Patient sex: F
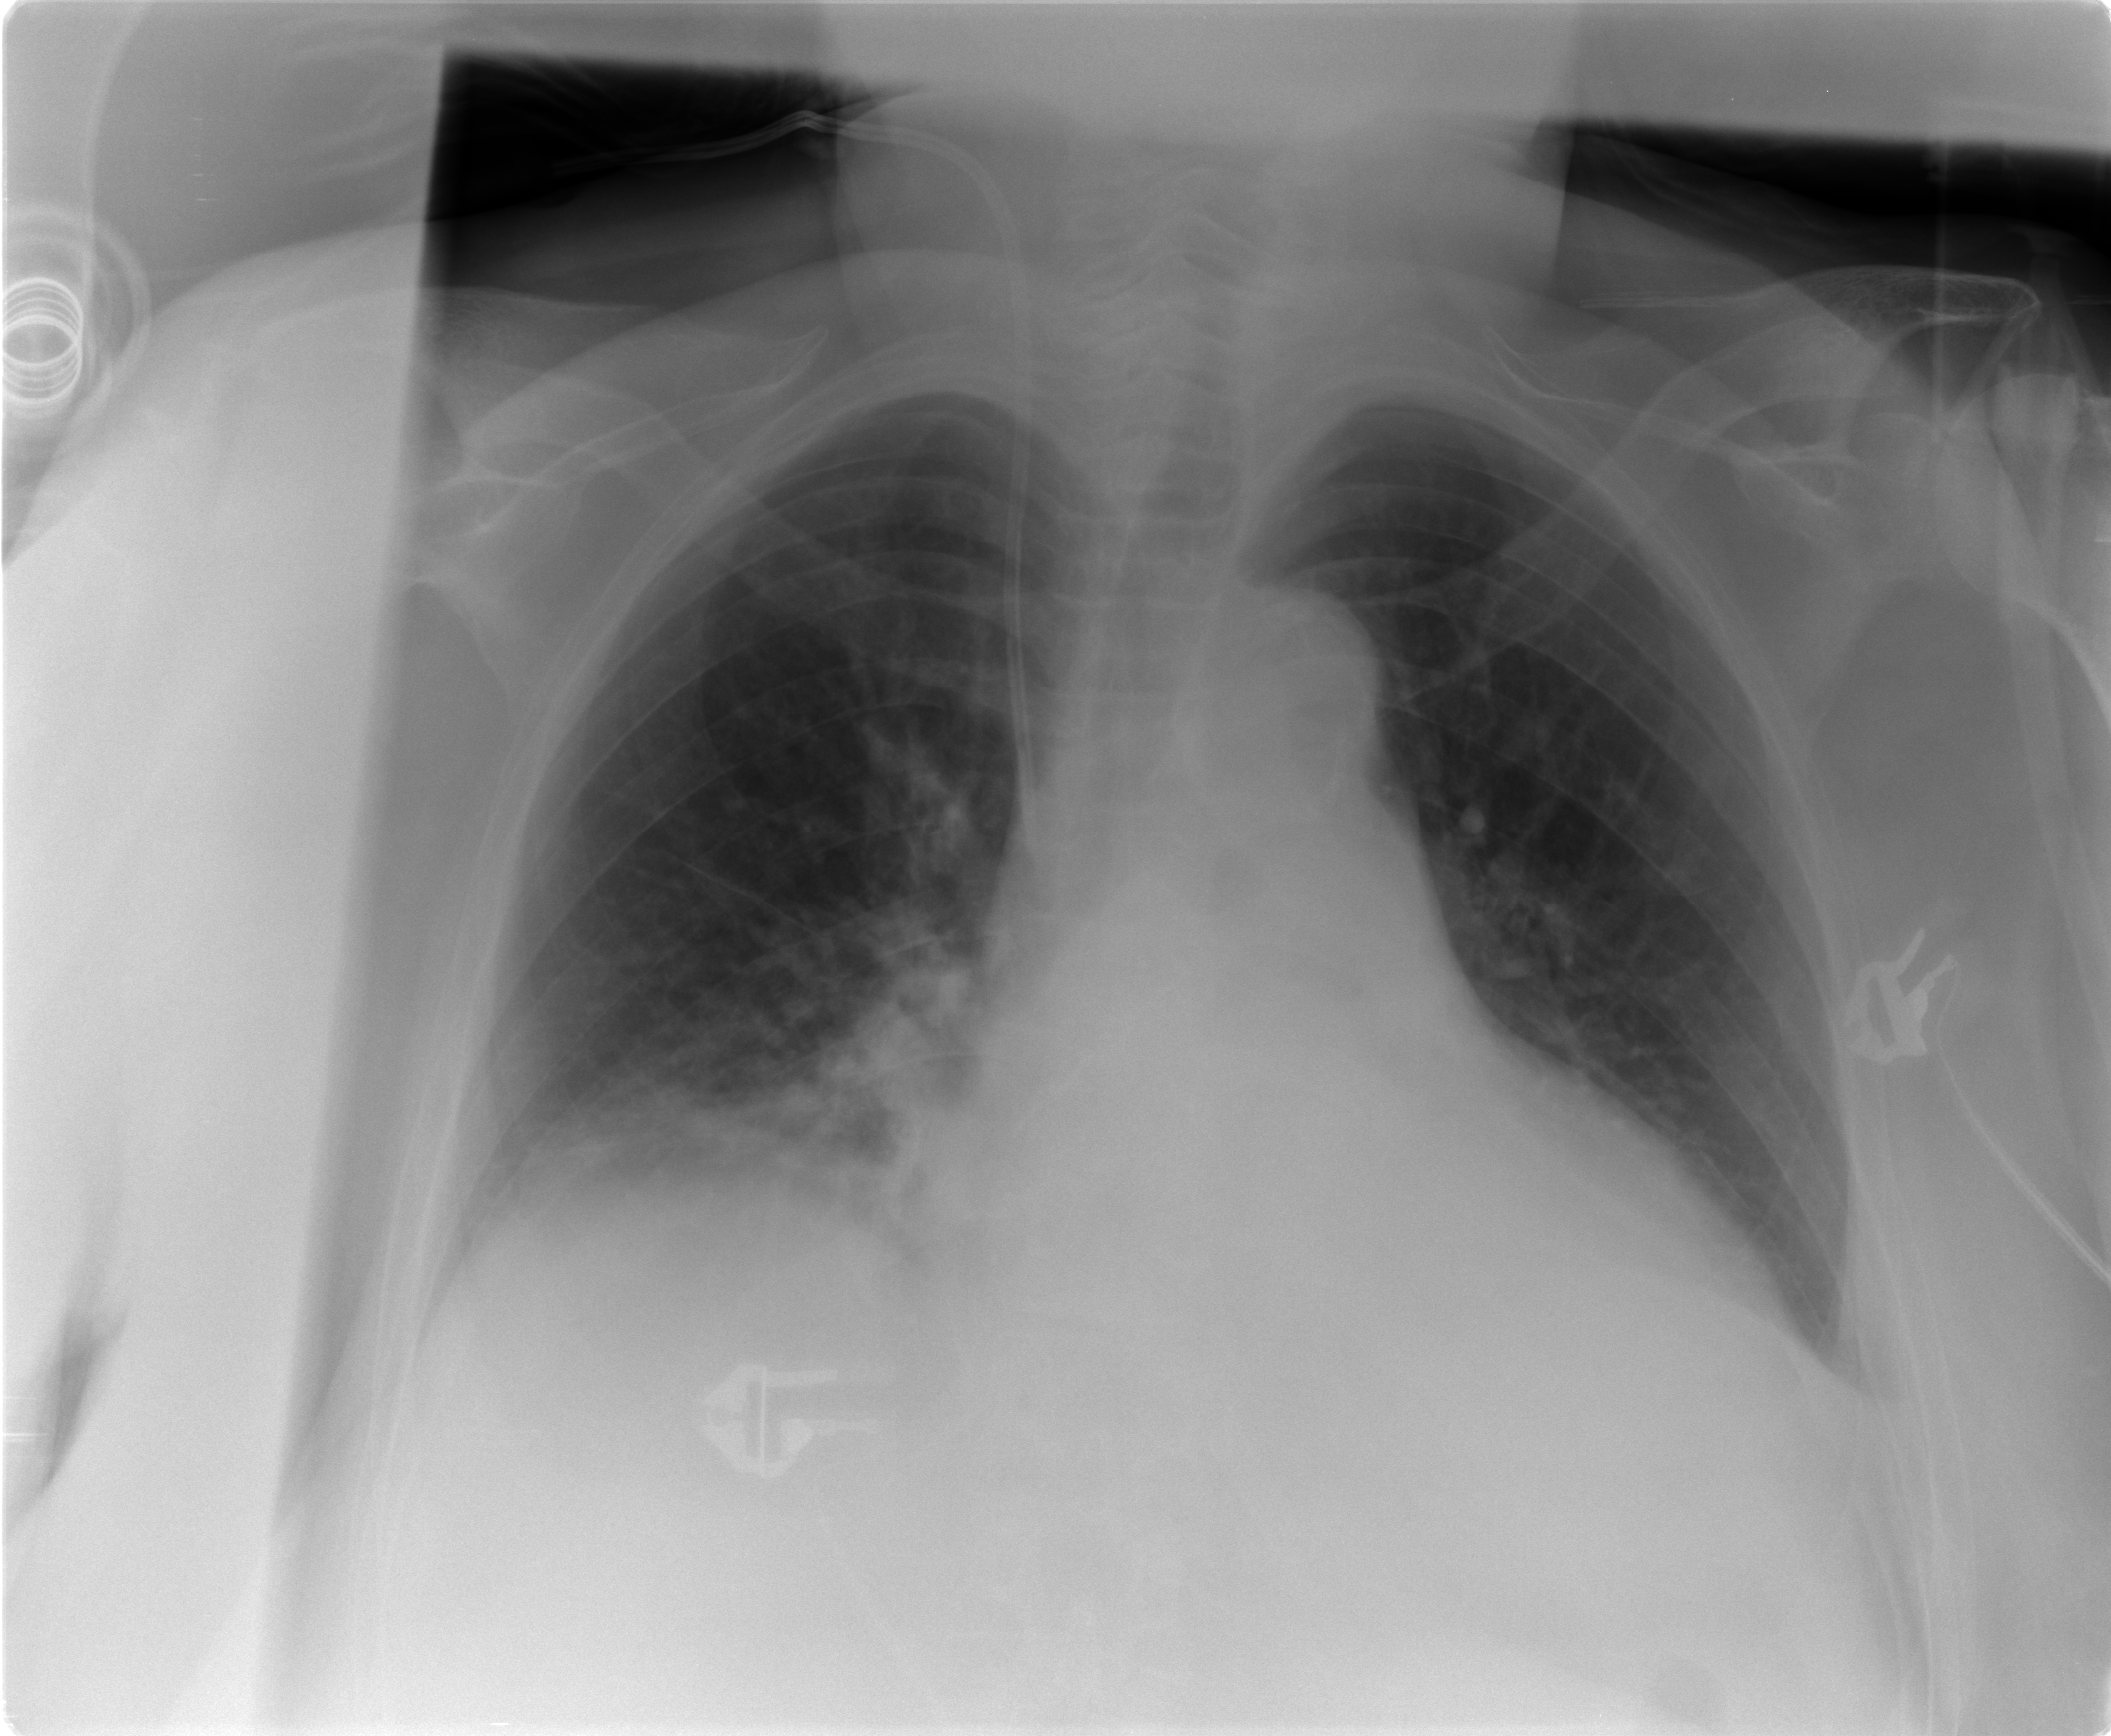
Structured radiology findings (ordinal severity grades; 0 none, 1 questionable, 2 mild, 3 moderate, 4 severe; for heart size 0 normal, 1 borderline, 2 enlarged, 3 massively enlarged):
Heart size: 2
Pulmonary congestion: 1
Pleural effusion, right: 2
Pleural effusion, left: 1
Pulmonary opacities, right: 0
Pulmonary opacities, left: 0
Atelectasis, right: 2
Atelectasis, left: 2